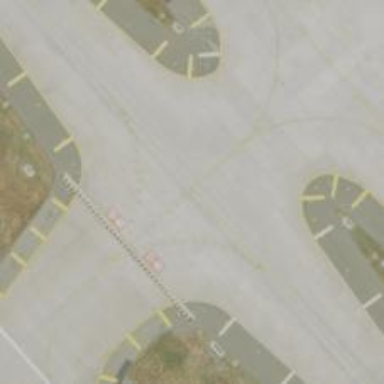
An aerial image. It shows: View of taxiway at the airport.